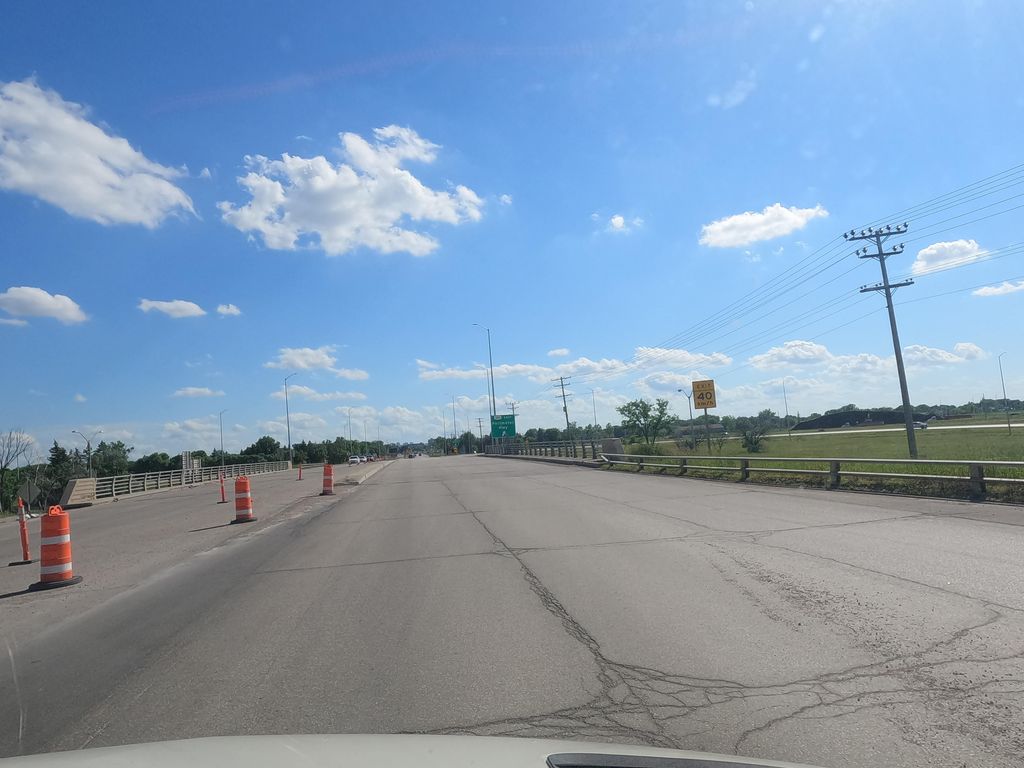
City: winnipeg